Question: I am creating a game, similar to Flappy Bird but the user holds their finger on the screen and dodges the obstacles, rather than tapping to make the bird fly.
I am doing this by having a UIScrollView, in which UIView's are used as obstacles. When the user touches a UIView, the game is over.
How do I detect the users touch of a UIView from within a UIScrollView? I am using Swift with Xcode Beta 4.
EDIT: This is screenshot of the game

As you can see, the user moves their finger between the grey blocks (UIViews) as they scroll up.
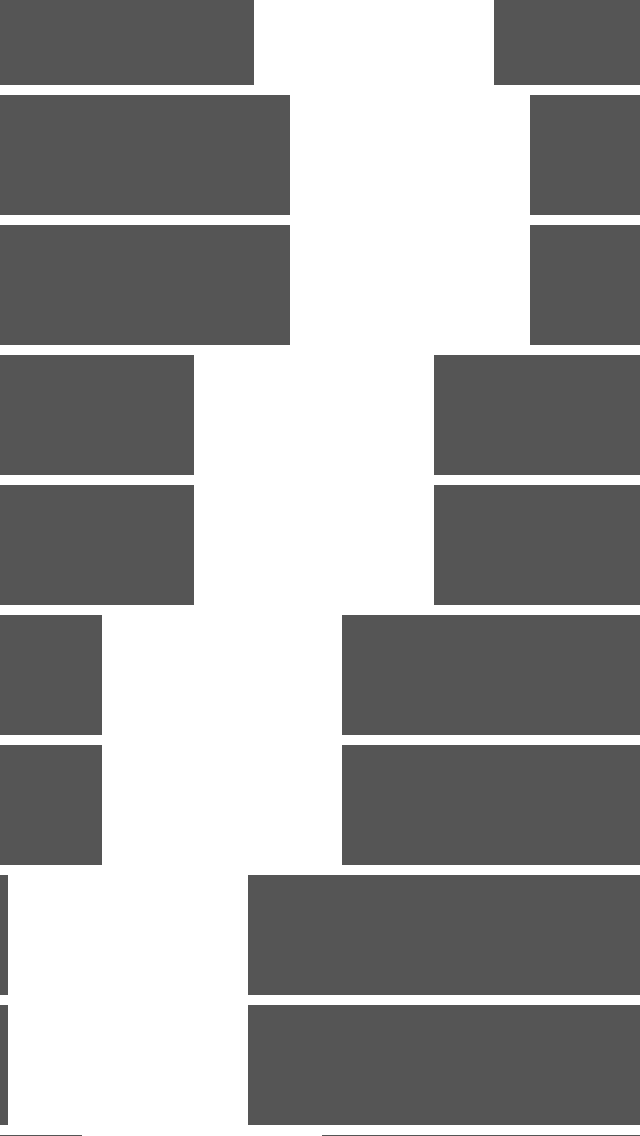
Answer: By setting 'userInteractionEnabled' to 'NO' for your scroll view, the view controller will start receiving touch events since 'UIViewController' is a subclass of 'UIResponder'. You can override one or more of these methods in your view controller to respond to these touches:
- - - -
I created some example code to demonstrate how you could do this:
'''
class ViewController: UIViewController {
@IBOutlet weak var scrollView: UIScrollView!
// This array keeps track of all obstacle views
var obstacleViews : [UIView] = []
override func viewDidLoad() {
super.viewDidLoad()
// Create an obstacle view and add it to the scroll view for testing purposes
let obstacleView = UIView(frame: CGRectMake(100,100,100,100))
obstacleView.backgroundColor = UIColor.redColor()
scrollView.addSubview(obstacleView)
// Add the obstacle view to the array
obstacleViews += obstacleView
}
override func touchesBegan(touches: NSSet!, withEvent event: UIEvent!) {
testTouches(touches)
}
override func touchesMoved(touches: NSSet!, withEvent event: UIEvent!) {
testTouches(touches)
}
func testTouches(touches: NSSet!) {
// Get the first touch and its location in this view controller's view coordinate system
let touch = touches.allObjects[0] as UITouch
let touchLocation = touch.locationInView(self.view)
for obstacleView in obstacleViews {
// Convert the location of the obstacle view to this view controller's view coordinate system
let obstacleViewFrame = self.view.convertRect(obstacleView.frame, fromView: obstacleView.superview)
// Check if the touch is inside the obstacle view
if CGRectContainsPoint(obstacleViewFrame, touchLocation) {
println("Game over!")
}
}
}
}
'''